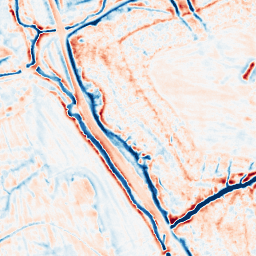
Category: edge_preserving
Decomposition family: bilateral
Decomposition parameters: d: 15
sigma_color: 25
sigma_space: 50
Upsampling method: cubic_mitchell
Upsampling parameters: scale: 2
Upsampling scale: 2